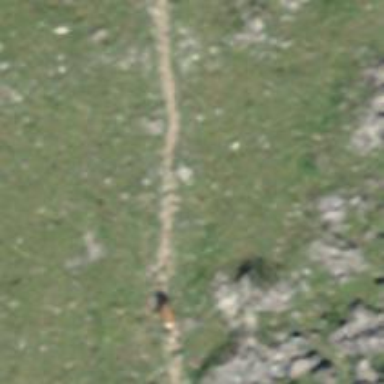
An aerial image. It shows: Ground path.